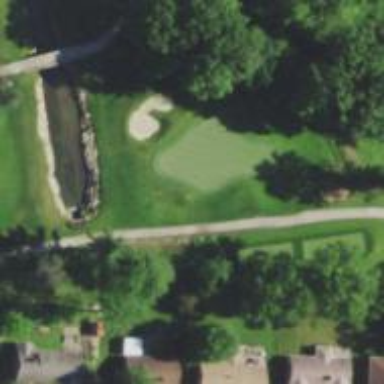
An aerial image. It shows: View of golf hole.